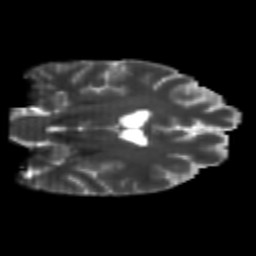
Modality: T2w
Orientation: coronal
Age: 22
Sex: female
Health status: healthy
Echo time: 0.074 s